Question: How do I get user key? I am trying like this
'''
user = User.get_by_auth_id('k')
print user.key
'''
Its displaying 1. But that key entity is very long.
I am looking for 'ag5kZXZ......'

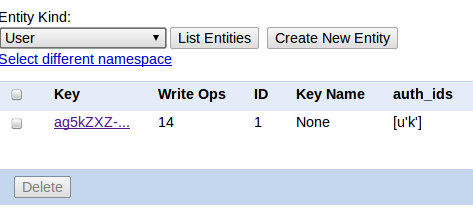
Answer: are you using google.appengine.ext.db or google.appengine.ext.ndb ?
if your are using the standard db module it should be
'''
print str(user.key())
'''
i think with ndb your could get it with:
'''
print user.key.urlsafe()
'''